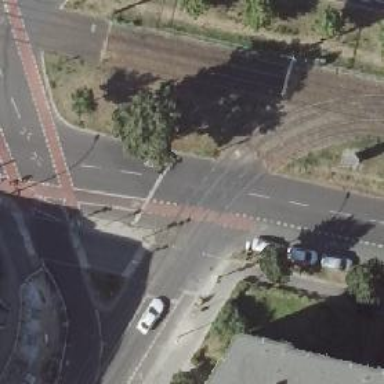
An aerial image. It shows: Tramway with electrified contact lines.